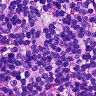
Metastatic tissue present: no